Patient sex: F
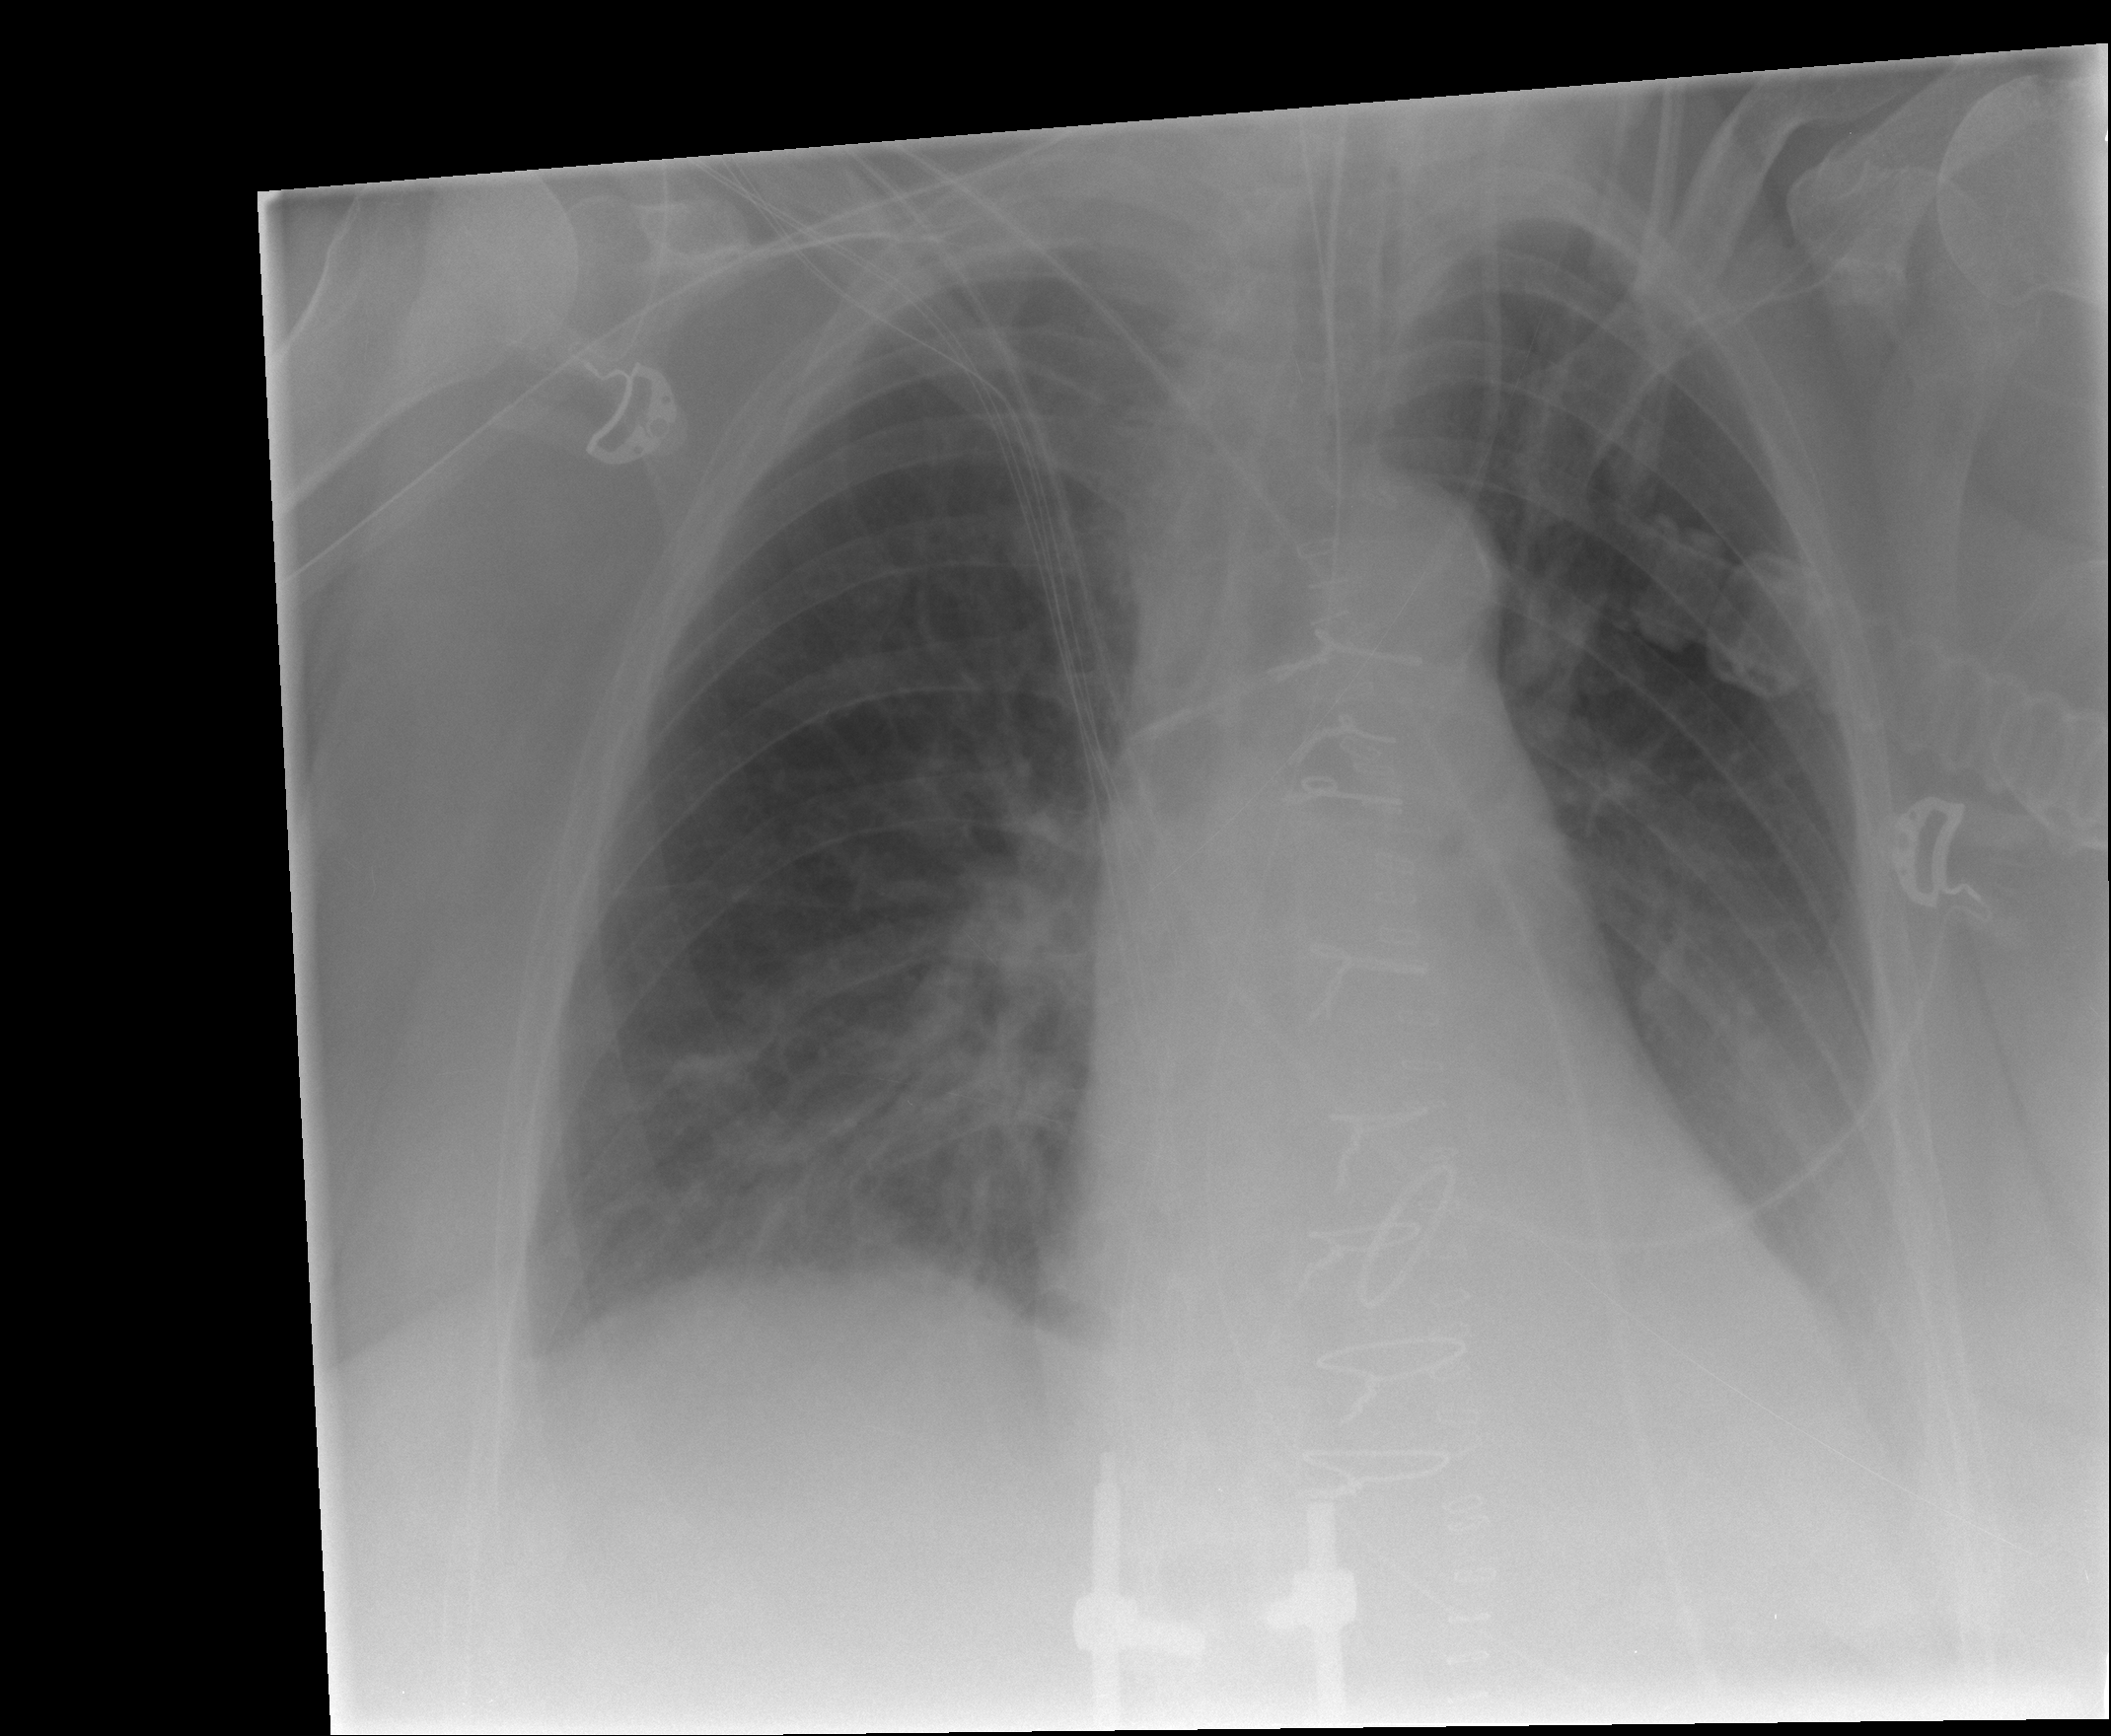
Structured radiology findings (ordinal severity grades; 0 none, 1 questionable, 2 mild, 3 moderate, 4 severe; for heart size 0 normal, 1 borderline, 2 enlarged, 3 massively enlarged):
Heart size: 0
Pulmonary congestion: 0
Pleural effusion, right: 0
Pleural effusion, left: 2
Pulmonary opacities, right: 1
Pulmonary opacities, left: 0
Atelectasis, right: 2
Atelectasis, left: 2